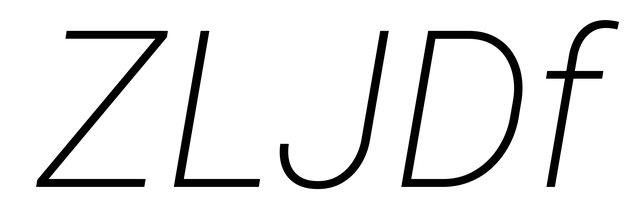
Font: Roboto-Italic_ExtraLight_Italic